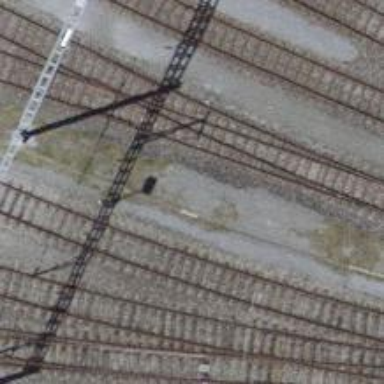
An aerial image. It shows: Yard with single rail track. The railway track is electrified with contact line for service purposes.